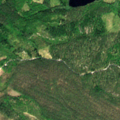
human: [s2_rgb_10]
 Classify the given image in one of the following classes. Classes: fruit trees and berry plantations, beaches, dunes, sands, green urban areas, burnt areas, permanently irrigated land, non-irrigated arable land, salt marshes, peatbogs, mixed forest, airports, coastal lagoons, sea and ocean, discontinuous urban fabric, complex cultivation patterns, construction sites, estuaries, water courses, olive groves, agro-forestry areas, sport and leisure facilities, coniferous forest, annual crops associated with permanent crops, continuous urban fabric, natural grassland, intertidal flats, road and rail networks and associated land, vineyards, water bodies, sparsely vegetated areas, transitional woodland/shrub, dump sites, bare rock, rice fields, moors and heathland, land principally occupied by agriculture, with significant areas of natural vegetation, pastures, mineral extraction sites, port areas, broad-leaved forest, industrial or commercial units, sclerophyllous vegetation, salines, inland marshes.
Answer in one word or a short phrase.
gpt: coniferous forest, mixed forest, transitional woodland/shrub